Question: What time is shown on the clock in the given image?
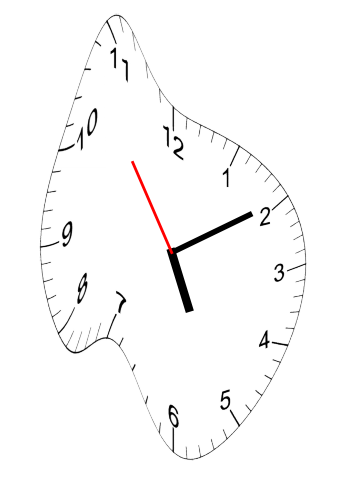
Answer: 05:09:54